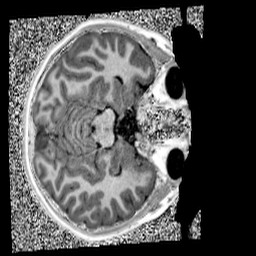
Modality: UNIT1
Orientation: axial
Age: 9
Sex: male
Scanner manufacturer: siemens
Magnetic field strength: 3 T
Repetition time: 4 s
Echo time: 0.00299 s